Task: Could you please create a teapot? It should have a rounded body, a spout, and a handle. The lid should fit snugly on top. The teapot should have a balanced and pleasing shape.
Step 45:
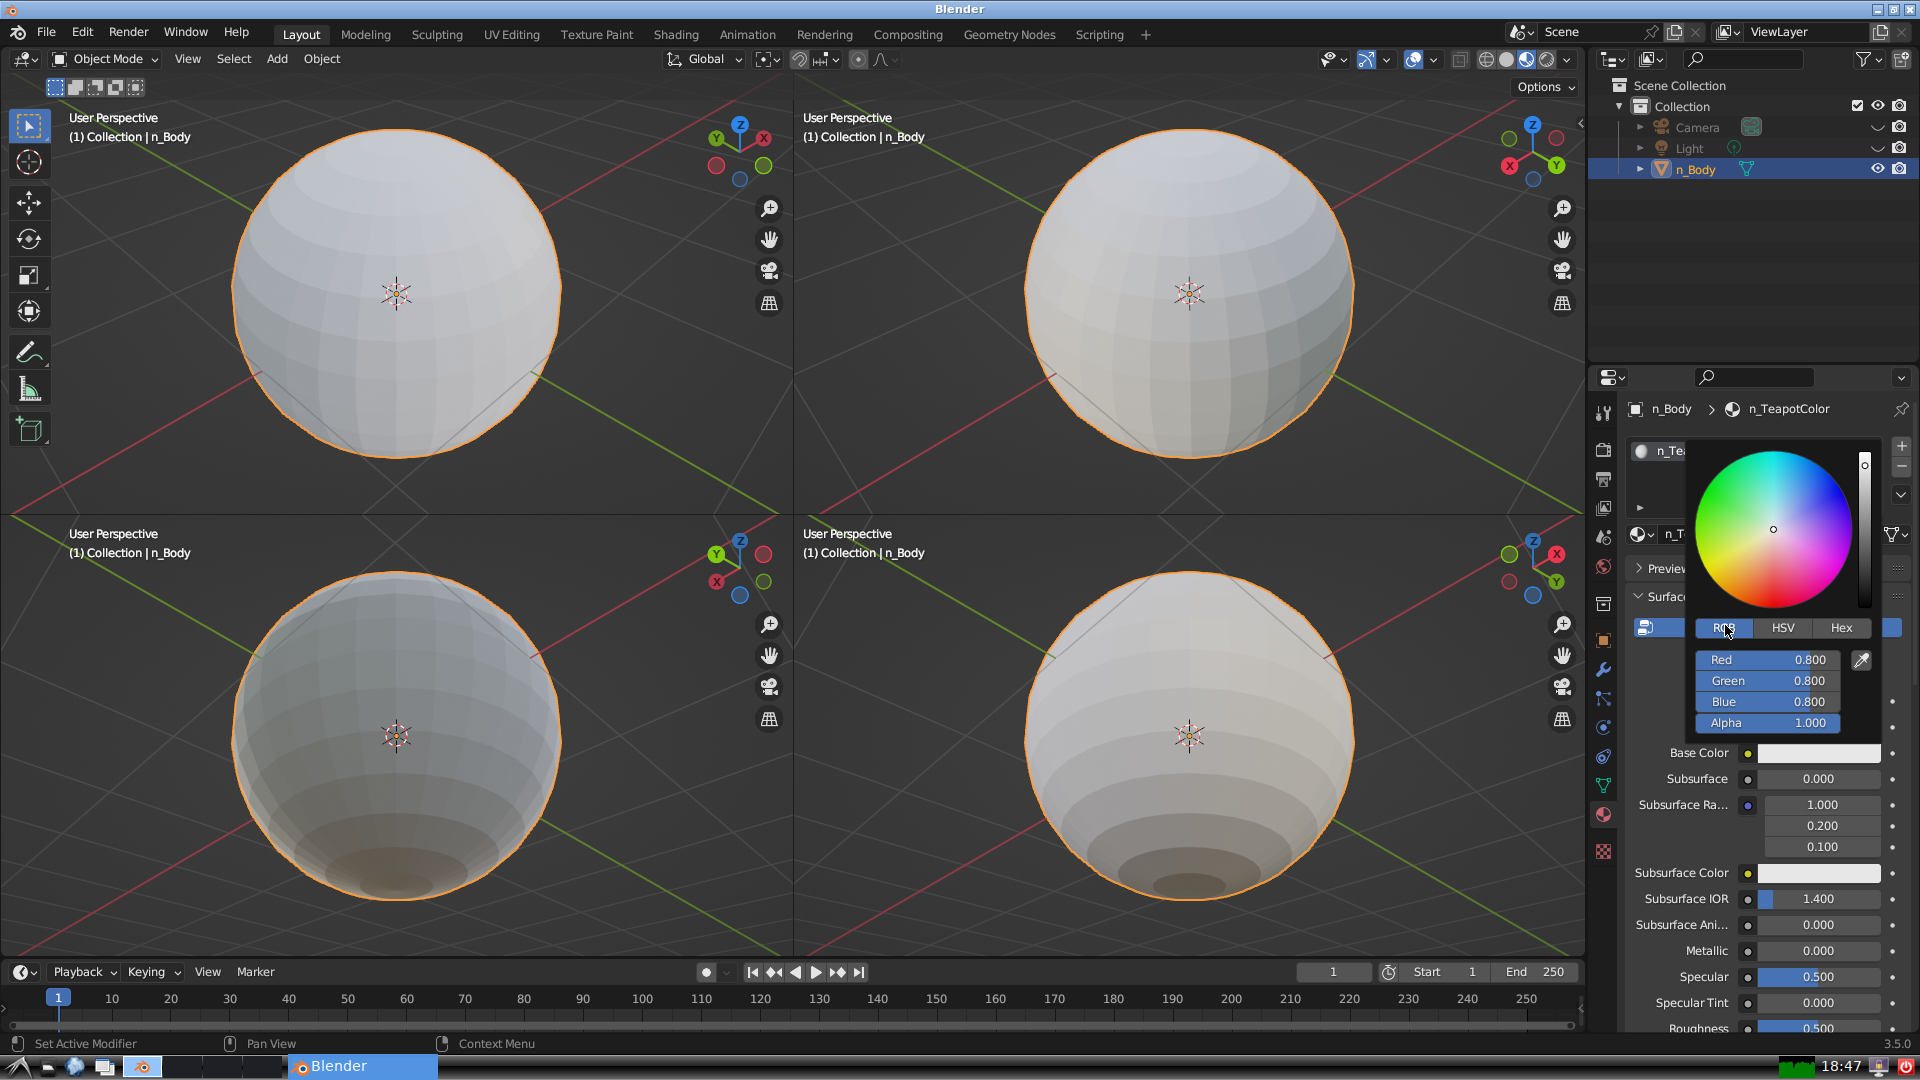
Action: {"mouse_move": [1770, 658]}